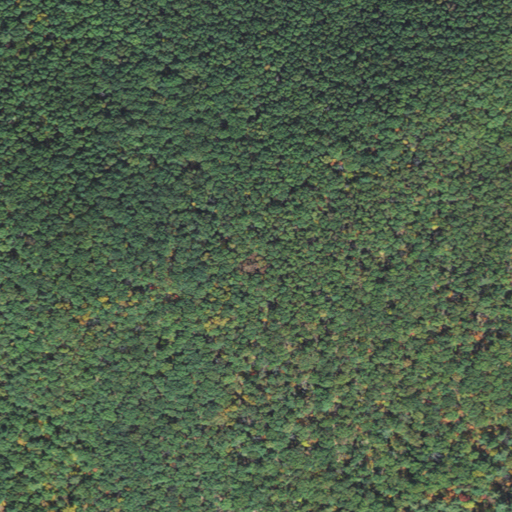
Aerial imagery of mountain in Massachusetts named Peck Hill containing deciduous forest and mixed forest